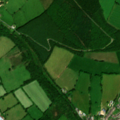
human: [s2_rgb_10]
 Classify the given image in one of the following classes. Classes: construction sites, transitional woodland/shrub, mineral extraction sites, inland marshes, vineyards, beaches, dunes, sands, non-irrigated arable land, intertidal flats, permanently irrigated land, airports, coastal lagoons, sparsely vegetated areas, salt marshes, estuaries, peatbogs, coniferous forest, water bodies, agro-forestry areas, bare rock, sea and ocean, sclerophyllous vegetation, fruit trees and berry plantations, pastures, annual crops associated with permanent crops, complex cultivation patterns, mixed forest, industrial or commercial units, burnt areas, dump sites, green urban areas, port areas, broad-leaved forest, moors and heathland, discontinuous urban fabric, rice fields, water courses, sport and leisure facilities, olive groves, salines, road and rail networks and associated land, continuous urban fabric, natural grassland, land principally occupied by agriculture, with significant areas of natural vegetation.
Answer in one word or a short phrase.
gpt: discontinuous urban fabric, non-irrigated arable land, pastures, coniferous forest, transitional woodland/shrub